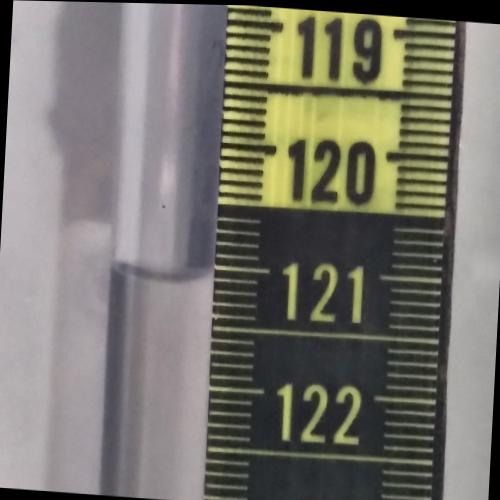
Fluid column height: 121.1 cm